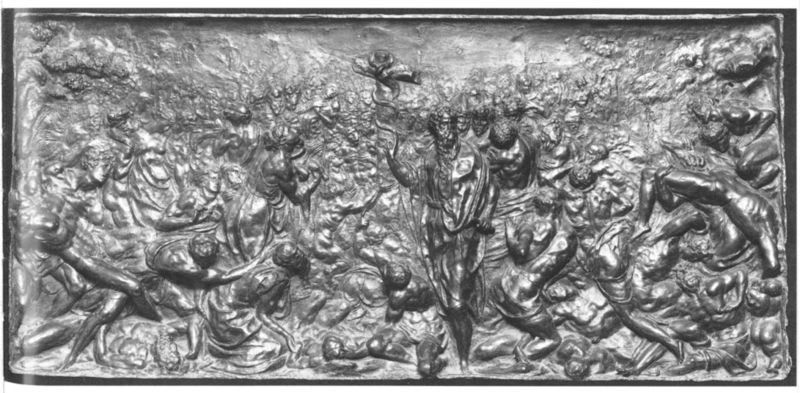
Titel: Moses und die eherne Schlange
Künstler: Vincenzo Danti
Institution: Florenz, Bargello
Schlagwörter: kampf, körper, nackt, menschen, männer, szene, bart, tod, flach, relief, figuren, bronze, moses, kreuz, religion, schlange, menschenmenge, israel, michelangelo, italienisch, juden, flachrelief, israeliten, 1520, flchrelief